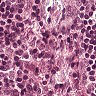
Metastatic tissue present: no